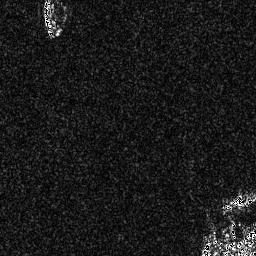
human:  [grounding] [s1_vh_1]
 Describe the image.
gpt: In the satellite image, there is  <ref>1 medium ship </ref> <box>[[16, 0, 23, 14, 0]]</box> located at top left,  <ref>1 medium ship </ref> <box>[[86, 74, 99, 82, 0]]</box> located at bottom right.